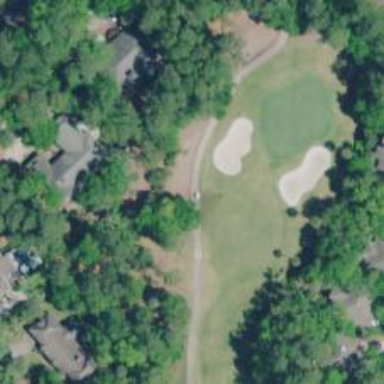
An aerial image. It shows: Service road used as golf cart path.